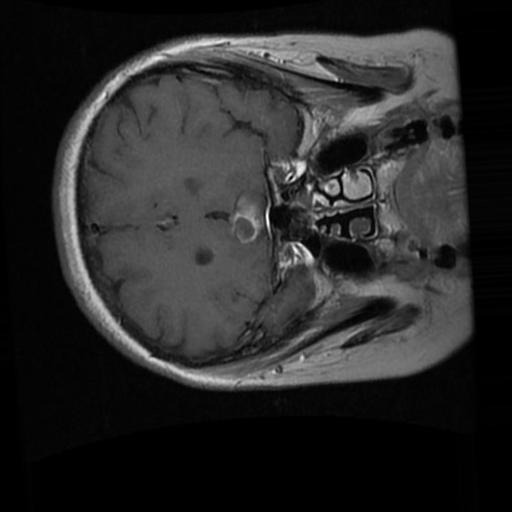
Label: brain_tumor